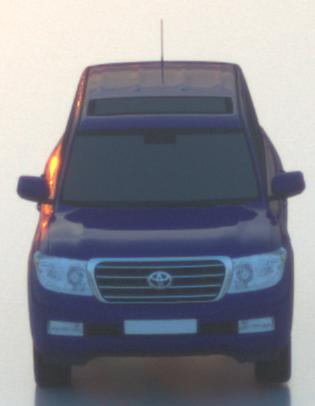
Make: Toyota
Model: Land Cruiser V8 4.7
Detailed model: Land Cruiser V8 (J20)
Model produced from: 2008/03
Model produced until: 2009/11
Doors: 5
Color: blue
Road condition: wet road
Daytime: sunrise or sunset
Contrast: medium contrast